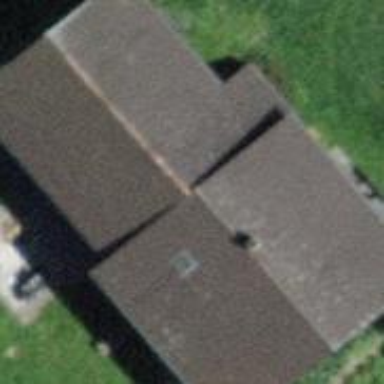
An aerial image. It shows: Farm building.